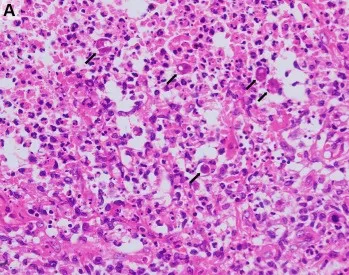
Histology and cytology findings. (A) The histological study of subcutaneous mass in the right hip showed granulomatous inflammation and amoeba trophozoites (hematoxylin and eosin, 200x).
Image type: pathology (h&e)